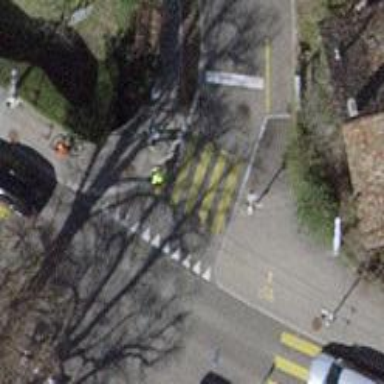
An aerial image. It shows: Kerb barrier.